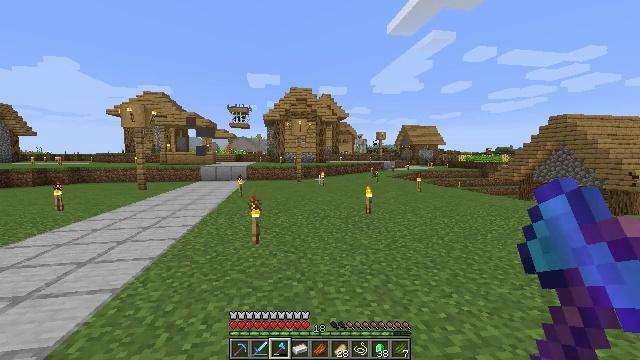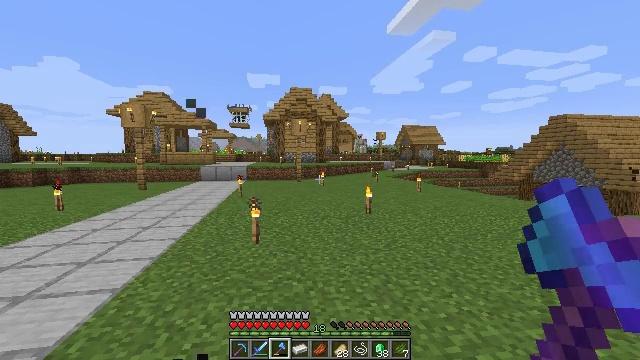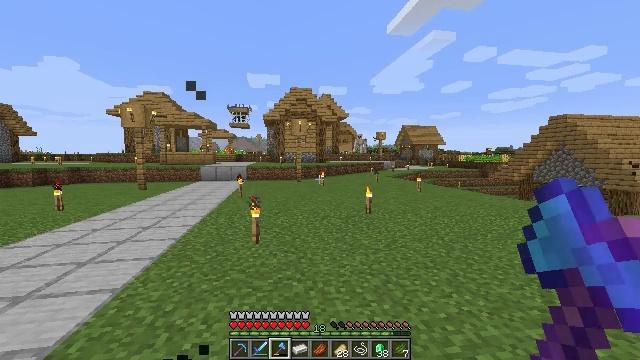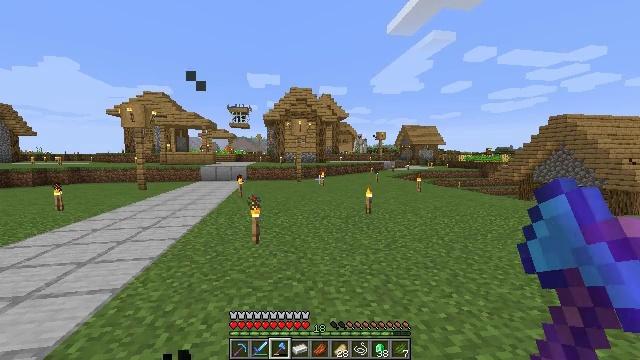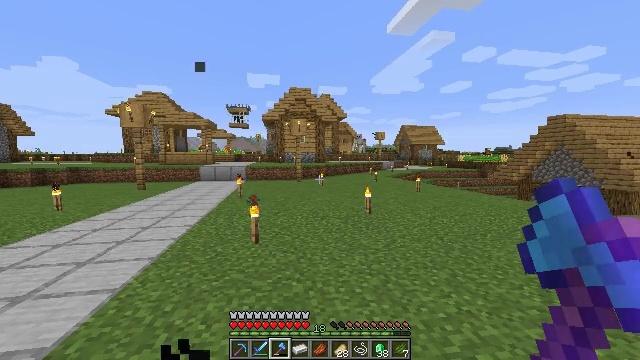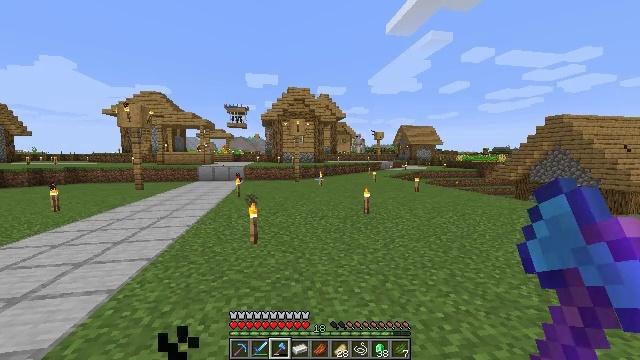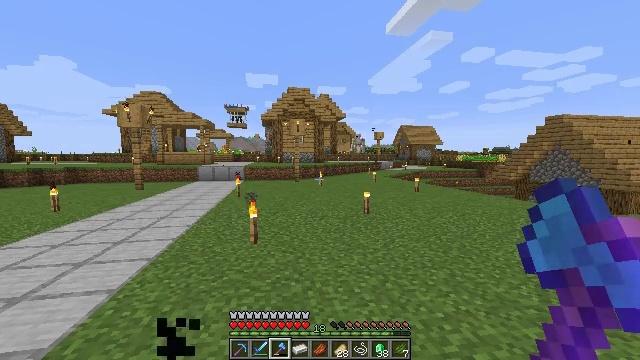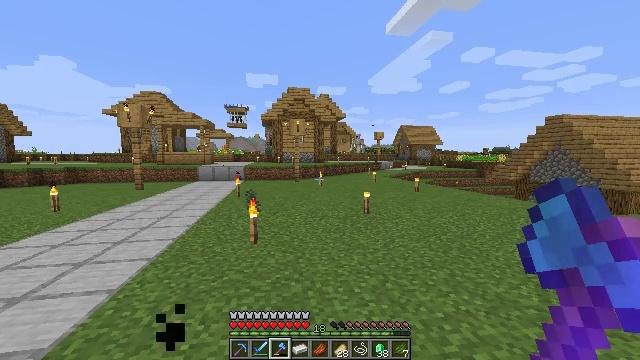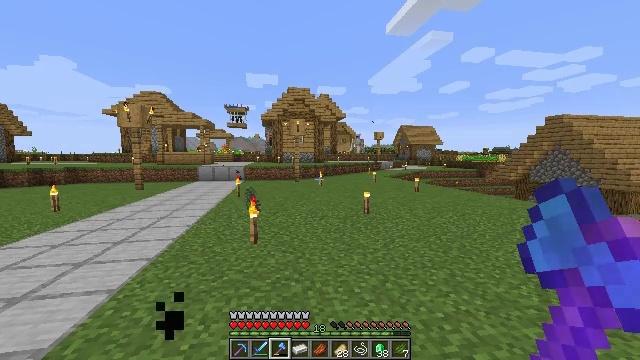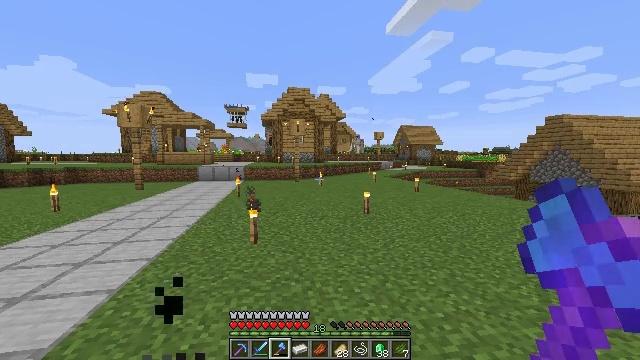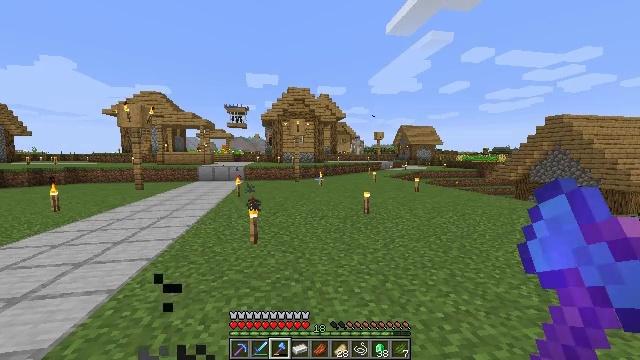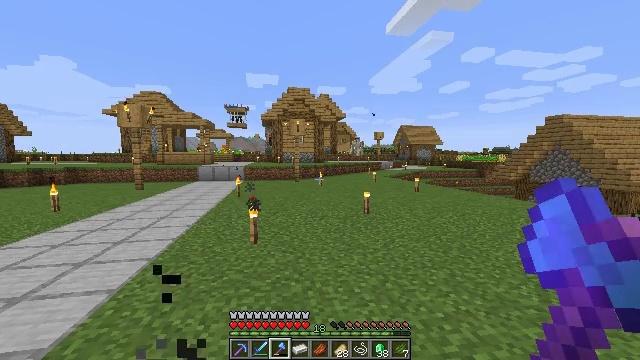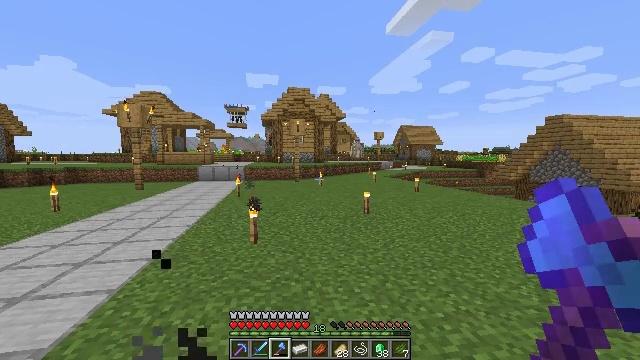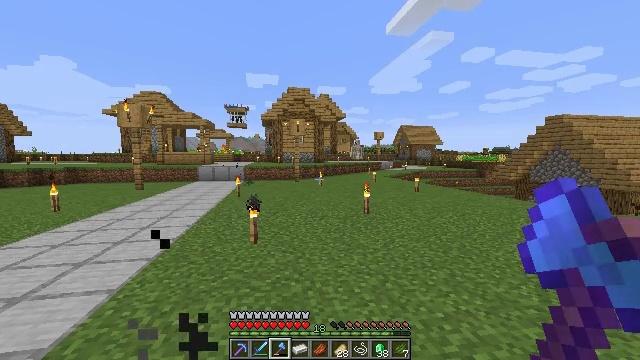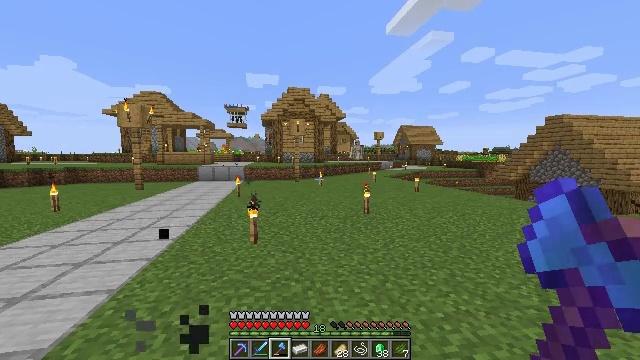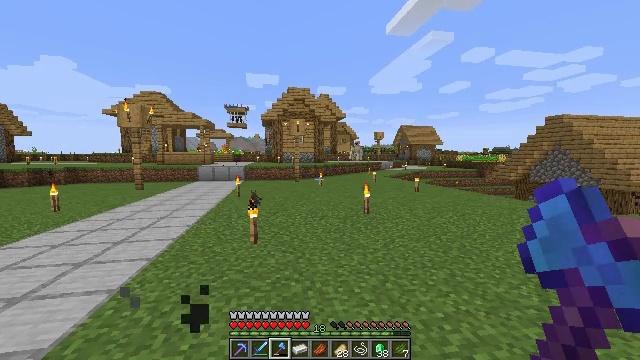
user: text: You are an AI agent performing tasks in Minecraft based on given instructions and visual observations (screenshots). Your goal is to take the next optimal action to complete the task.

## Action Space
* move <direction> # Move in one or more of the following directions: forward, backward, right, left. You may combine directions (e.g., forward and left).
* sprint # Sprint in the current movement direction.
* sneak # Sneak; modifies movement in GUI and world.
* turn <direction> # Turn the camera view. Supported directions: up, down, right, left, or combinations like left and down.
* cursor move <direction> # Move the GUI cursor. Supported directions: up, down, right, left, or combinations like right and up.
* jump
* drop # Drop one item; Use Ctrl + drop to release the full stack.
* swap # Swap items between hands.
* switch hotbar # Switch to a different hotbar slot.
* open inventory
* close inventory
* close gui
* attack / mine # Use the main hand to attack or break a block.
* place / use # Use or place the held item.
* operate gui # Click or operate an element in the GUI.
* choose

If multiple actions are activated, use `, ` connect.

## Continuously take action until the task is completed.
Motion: motion action
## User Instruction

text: Produce green dye by cooking cactus.
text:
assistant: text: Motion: no_op
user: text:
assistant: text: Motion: no_op
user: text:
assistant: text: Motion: no_op
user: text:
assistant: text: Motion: no_op
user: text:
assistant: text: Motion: no_op
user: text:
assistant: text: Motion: no_op
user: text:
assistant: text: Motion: no_op
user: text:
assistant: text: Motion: no_op
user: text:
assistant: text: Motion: no_op
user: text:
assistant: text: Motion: no_op
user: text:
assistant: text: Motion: no_op
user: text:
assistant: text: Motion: no_op
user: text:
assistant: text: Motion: no_op
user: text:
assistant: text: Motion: no_op
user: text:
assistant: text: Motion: no_op
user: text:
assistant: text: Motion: no_op
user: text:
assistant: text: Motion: no_op
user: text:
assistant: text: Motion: no_op
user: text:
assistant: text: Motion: no_op
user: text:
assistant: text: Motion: no_op
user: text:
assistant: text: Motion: no_op
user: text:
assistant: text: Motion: no_op
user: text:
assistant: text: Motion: no_op
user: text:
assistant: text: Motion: no_op
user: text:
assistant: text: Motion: no_op
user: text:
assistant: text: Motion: no_op
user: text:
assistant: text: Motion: no_op
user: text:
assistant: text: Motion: no_op
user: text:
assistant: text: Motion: no_op
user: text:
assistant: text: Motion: no_op